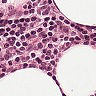
Metastatic tissue present: no